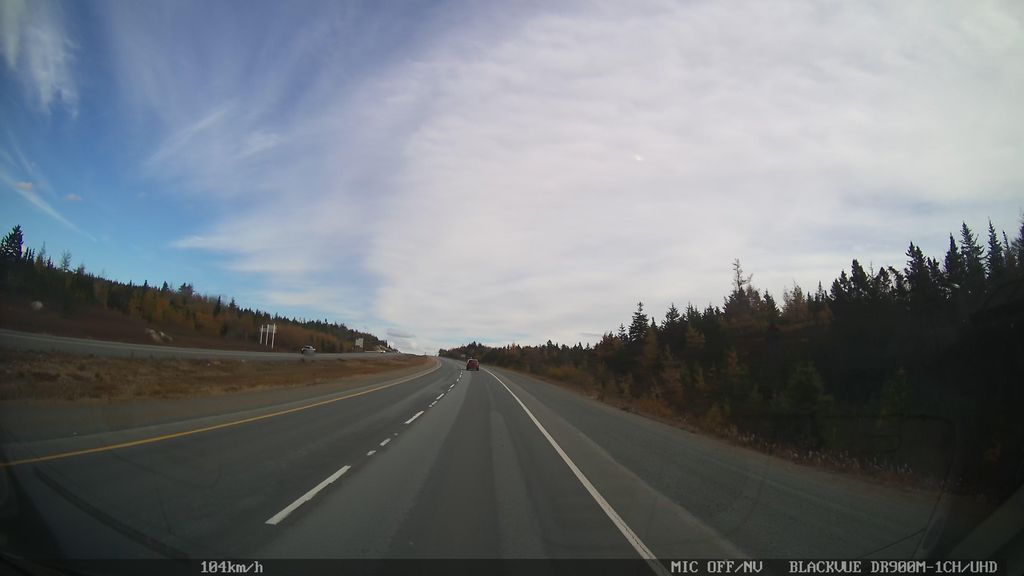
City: halifax